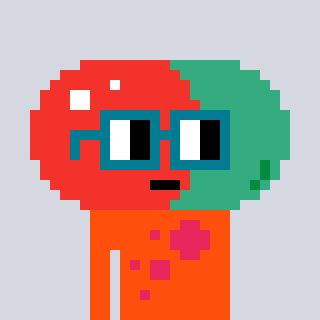
a pixel art character with square dark green glasses, a pill-shaped head and a orange-colored body on a cool background